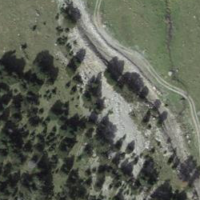
EUNIS habitat code: 31
Species observed at this site:
Parnassius mnemosyne